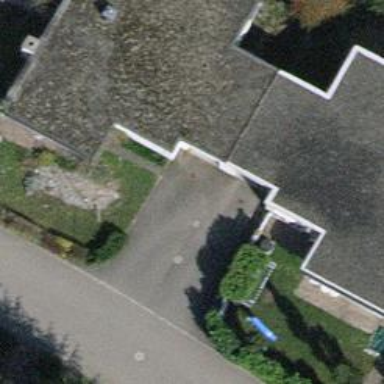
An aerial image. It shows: Terrace building.